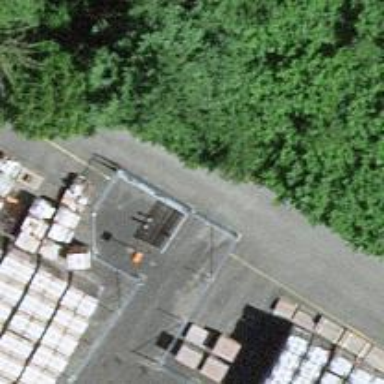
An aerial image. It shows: Pole with roof-covered pipeline marker.